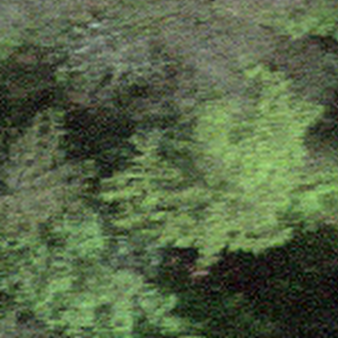
Label: other